Question: I'm trying to display a single selection treeview where you're supposed to select which folder a new item will go under with Primefaces 3.3.1/JSF 2.0. So far, I have populated the tree with folders and subfolders:

But, when I try to select a folder: nothing happens. My '.xhtml' page looks like this:
'''
<h:form id="createSiteForm">
<label>Under vilken mapp ska sidan ligga under: </label><br />
<p:tree id="treeSingle" value="#{siteBean.root}" var="node"
selectionMode="single"
selection="#{siteBean.selectedNode}" dynamic="true" cache="false">
<p:treeNode>
<h:outputText value="#{node}" />
</p:treeNode>
</p:tree>
</h:form>
'''
And my 'managed bean':
'''
@ManagedBean(name = "siteBean")
@RequestScoped
public class SiteBean implements Serializable {
private TreeNode root;
private TreeNode selectedNode;
public SiteBean(){
this.loadTreeNodes();
}
@SuppressWarnings("rawtypes")
public void loadTreeNodes(){
try {
WebDB db = new WebDB();
List<Folder> folders = db.getRootFolders();
root = new DefaultTreeNode("Root", null);
boolean first = true;
db = null;
for (Iterator fi = folders.iterator(); fi.hasNext();){
Folder folder = (Folder) fi.next();
TreeNode node = new DefaultTreeNode(folder.getName(), root);
if(first){
node.setSelected(true);
selectedNode = node;
first = false;
}
this.findNodeChildren(folder.getId(), node);
}
} catch (DatabaseException e) {
e.printStackTrace();
}
}
@SuppressWarnings("rawtypes")
private void findNodeChildren(Long id, TreeNode parent){
try {
WebDB db = new WebDB();
List<Folder> fChildren = db.getFolderChildren(id);
db = null;
if(fChildren != null && fChildren.size() > 0){
for (Iterator fi = fChildren.iterator(); fi.hasNext();){
Folder folder = (Folder) fi.next();
TreeNode node = new DefaultTreeNode(folder.getName(), parent);
this.findNodeChildren(folder.getId(), node);
}
}
} catch (DatabaseException e) {
e.printStackTrace();
}
}
public TreeNode getRoot() {
return root;
}
public TreeNode getSelectedNode() {
return selectedNode;
}
public void setSelectedNode(TreeNode selectedNode) {
this.selectedNode = selectedNode;
}
}
'''
And I get this strange jQuery error: 'Uncaught TypeError: Cannot call method 'remove' of null' in 'primefaces.js?ln=primefaces'. I can't find any information about this error :S
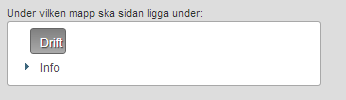
Answer: >
Those kind of jQuery errors are typically caused by having duplicate different versioned jQuery JS files loaded by the webapp. PrimeFaces as being a jQuery-based JSF component library already automatically loads jQuery by itself. This problem suggests that you're for some reason manually loading another jQuery JS file yourself on top of PrimeFaces one via '<script>'/'<h:outputScript>'. If you remove them, then this error should disappear.
If you happen to have a page wherein you'd like to use some jQuery, but the page itself doesn't utilize any PrimeFaces component and thus doesn't necessarily have PrimeFaces-bundled jQuery automatically loaded, then you can always explicitly load it yourself by simply adding the following line:
'''
<h:outputScript library="primefaces" name="jquery/jquery.js" target="head" />
'''
This will explicitly load the PrimeFaces library-bundled jQuery file. Note: the 'target="head"' can be omitted when it's already inside the '<h:head>'. Otherwise, e.g. when inside '<h:body>' or '<ui:define>' of a template client, it would be automatically relocated to head. Another note: you can safely use this line in a page which actually requires PrimeFaces-bundled jQuery. It won't end up in a duplciate load.